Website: lowes
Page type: payment
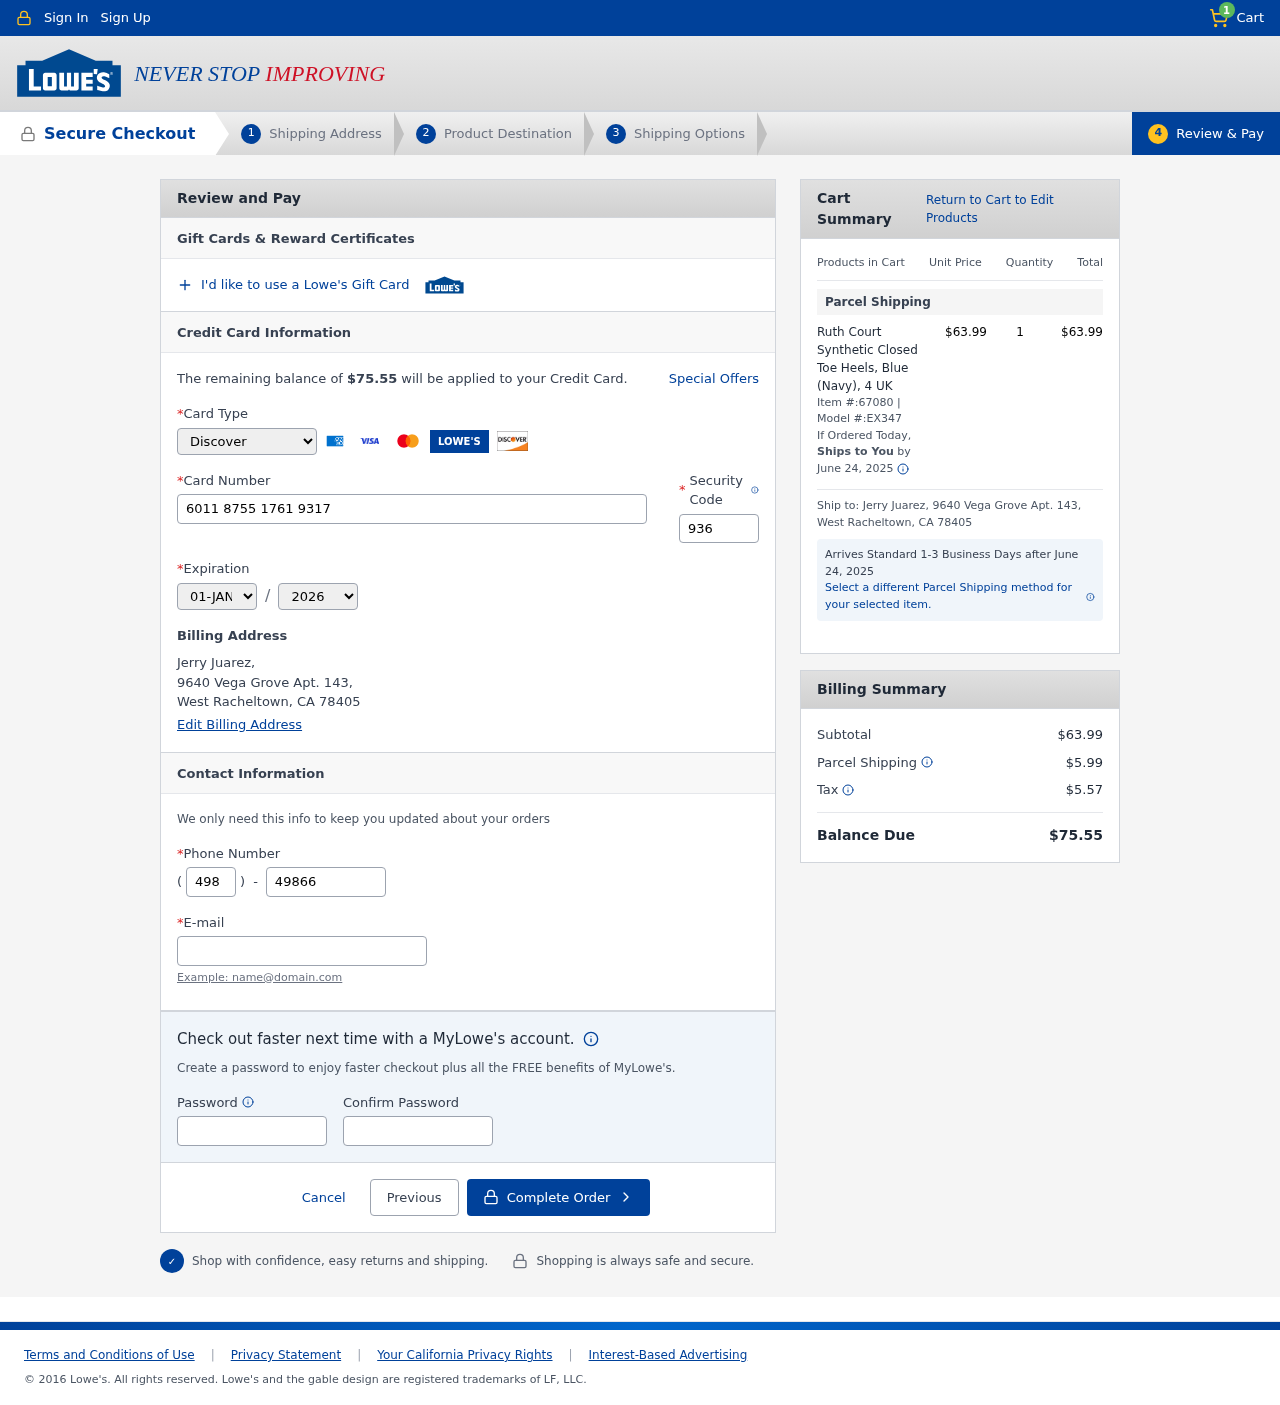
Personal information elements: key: PII_CARD_CVV
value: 936
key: PII_CARD_EXPIRY_MONTH
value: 01
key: PII_CARD_EXPIRY_YEAR
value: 26
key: PII_CARD_NUMBER
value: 6011 8755 1761 9317
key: PII_CARD_TYPE
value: Discover
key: PII_CITY_STATE_ZIP
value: West Racheltown, CA 78405
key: PII_EMAIL
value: jerry.juarez@hotmail.com
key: PII_FULLNAME
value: Jerry Juarez,
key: PII_PHONE
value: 4986685216
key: PII_PHONE_AREA
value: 498
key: PII_STREET
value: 9640 Vega Grove Apt. 143,
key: PII_FULLNAME2
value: Jerry Juarez
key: PII_STREET2
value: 9640 Vega Grove Apt. 143
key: PII_CITY_STATE_ZIP2
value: West Racheltown, CA 78405
Product elements: key: PRODUCT1_NAME
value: Ruth Court Synthetic Closed Toe Heels, Blue (Navy), 4 UK
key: PRODUCT1_PRICE
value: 63.99
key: PRODUCT1_QUANTITY
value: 1
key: PRODUCT1_ITEM
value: Item #:67080
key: PRODUCT1_MODEL
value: Model #:EX347
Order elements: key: ORDER_NUM_ITEMS
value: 1
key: ORDER_TOTAL
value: $75.55
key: ORDER_SHIPPING_DATE
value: June 24, 2025
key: ORDER_SUBTOTAL
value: $63.99
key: ORDER_SHIPPING_DATE2
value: June 24, 2025
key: ORDER_SHIPPING_COST
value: $5.99
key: ORDER_TAX
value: $5.57